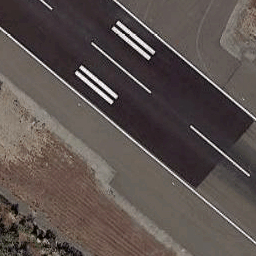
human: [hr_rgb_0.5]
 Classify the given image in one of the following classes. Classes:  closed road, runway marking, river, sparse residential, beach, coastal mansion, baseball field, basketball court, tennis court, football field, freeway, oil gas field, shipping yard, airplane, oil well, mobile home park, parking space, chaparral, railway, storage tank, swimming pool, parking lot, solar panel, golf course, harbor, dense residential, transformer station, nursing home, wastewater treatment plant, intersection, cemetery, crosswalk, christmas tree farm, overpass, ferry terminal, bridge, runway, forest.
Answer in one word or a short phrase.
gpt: runway